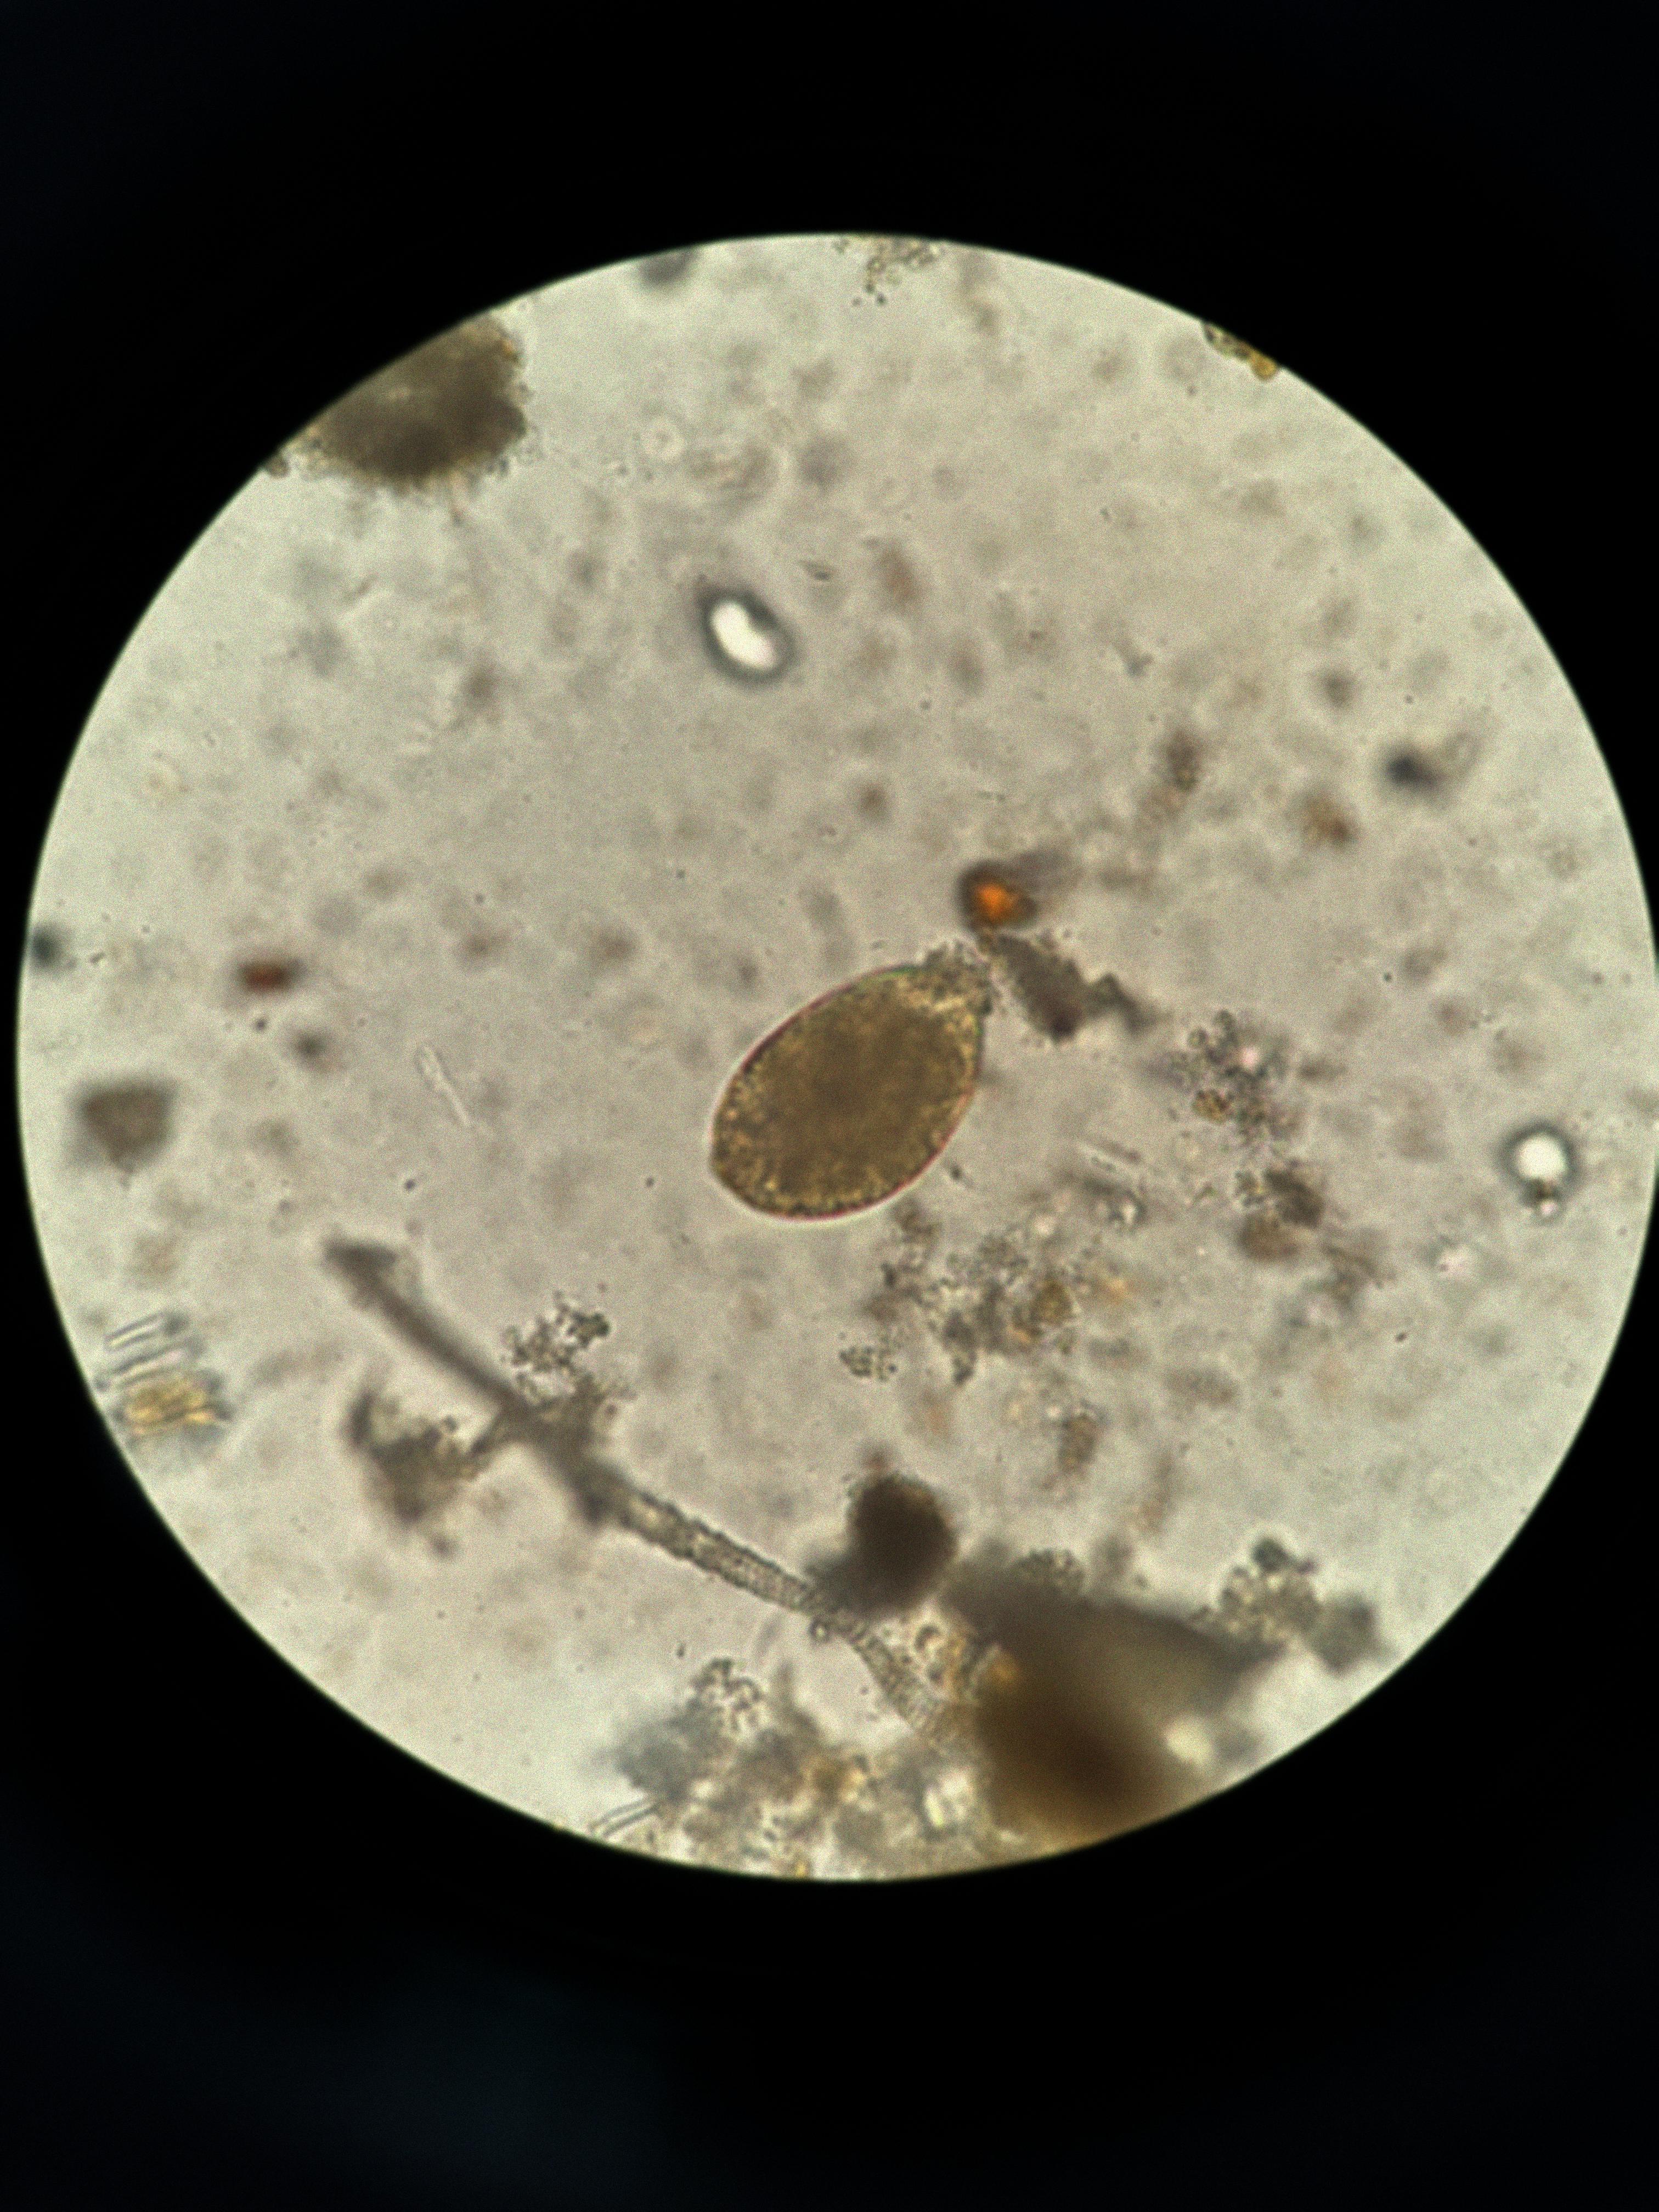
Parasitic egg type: Fasciolopsis buski